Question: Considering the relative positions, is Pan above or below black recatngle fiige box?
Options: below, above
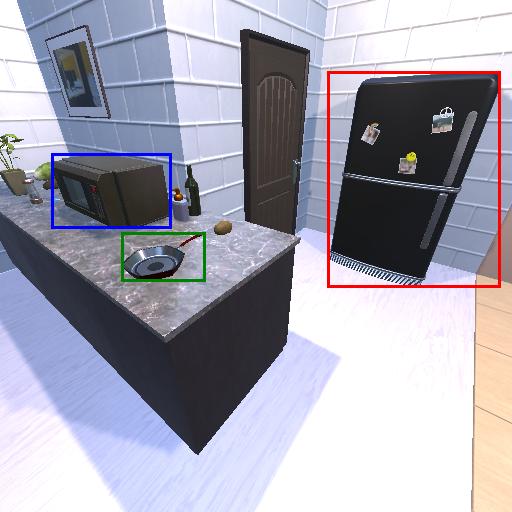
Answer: below